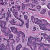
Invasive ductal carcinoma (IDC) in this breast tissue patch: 1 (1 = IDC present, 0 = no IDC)